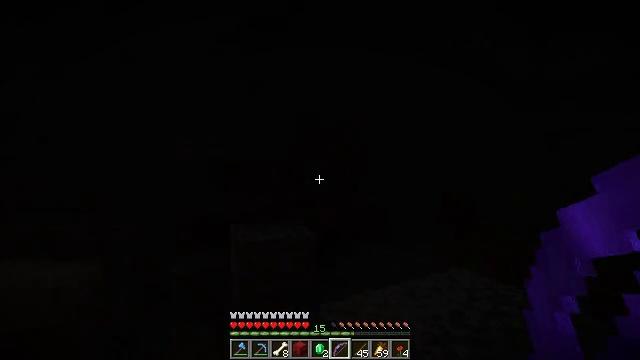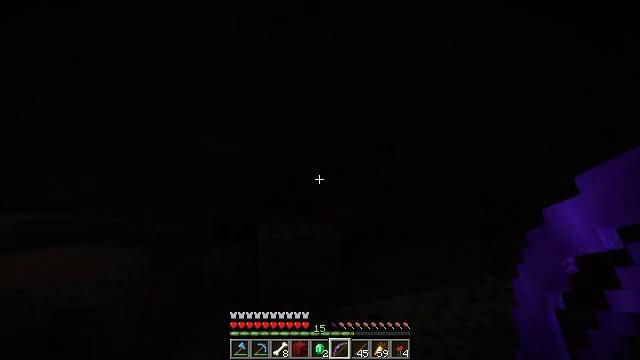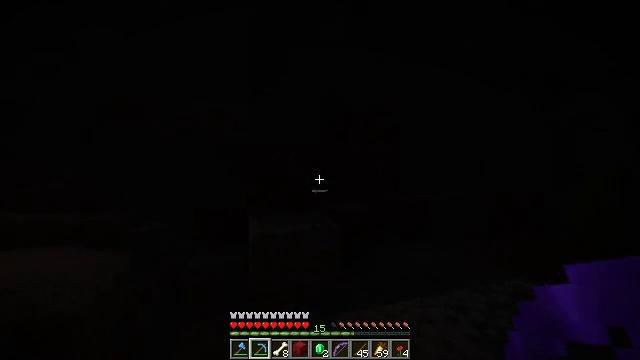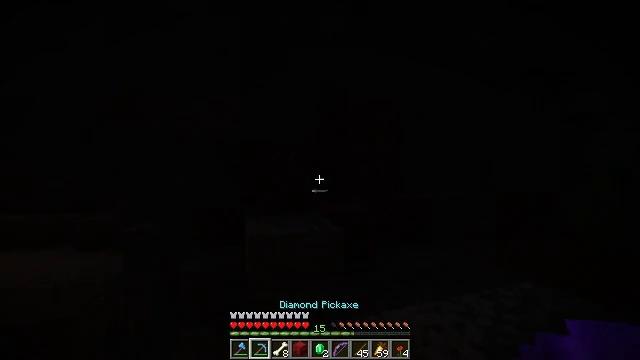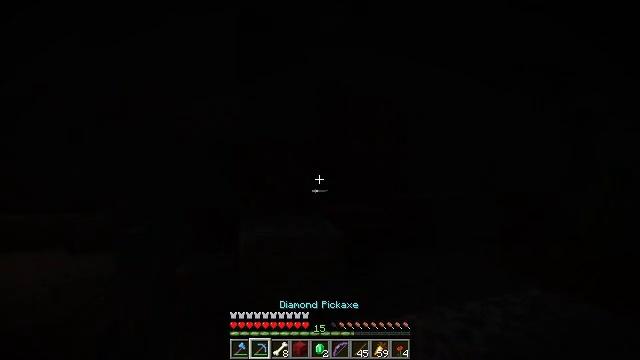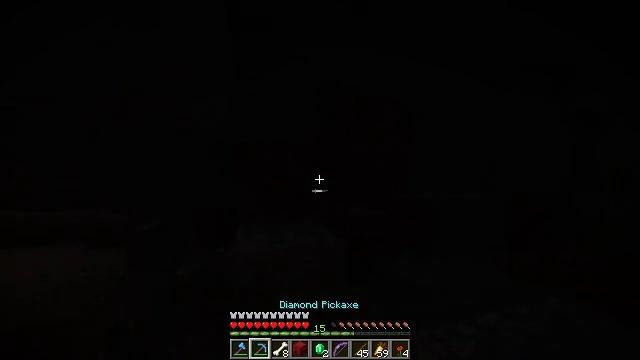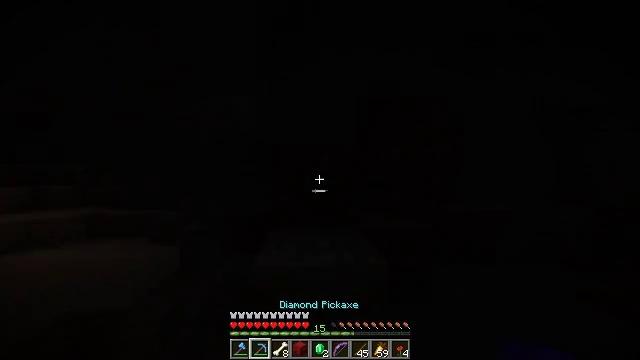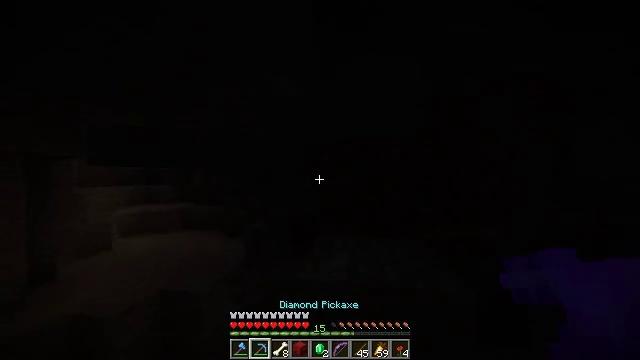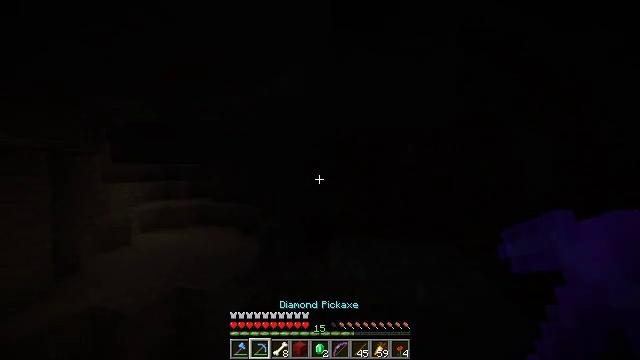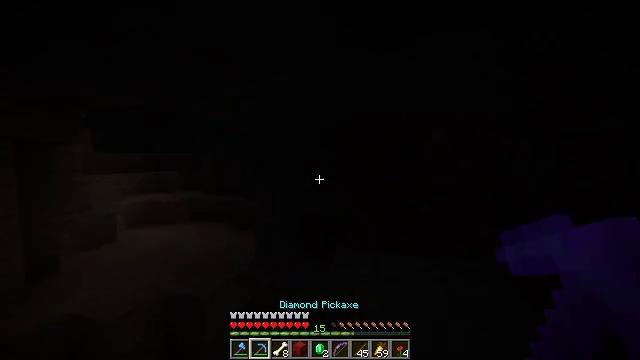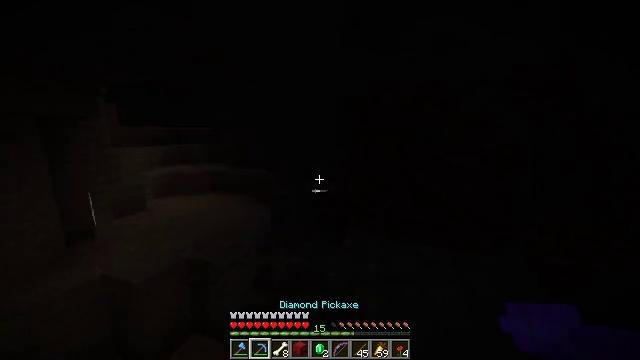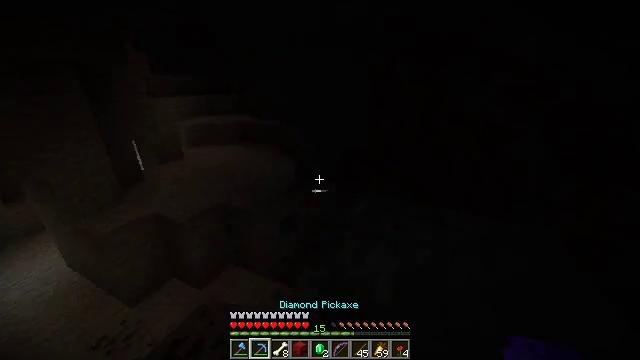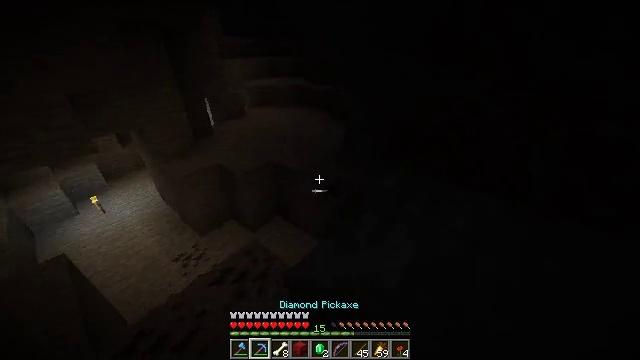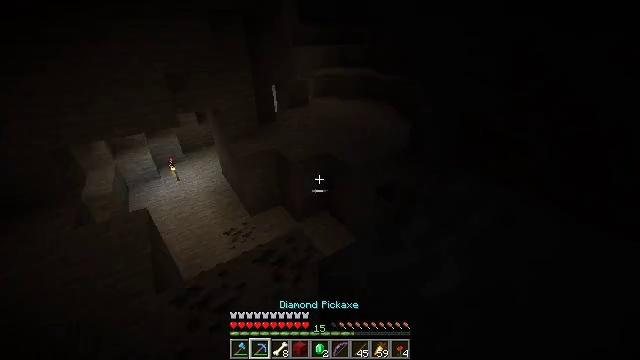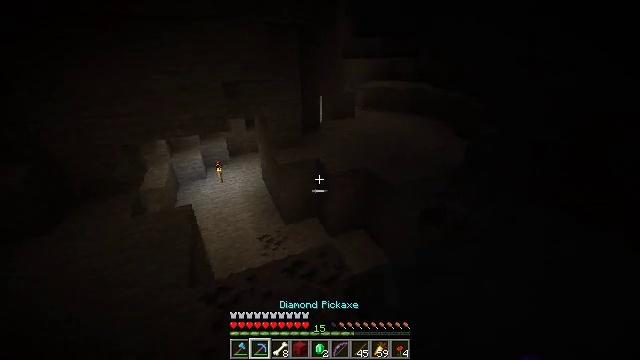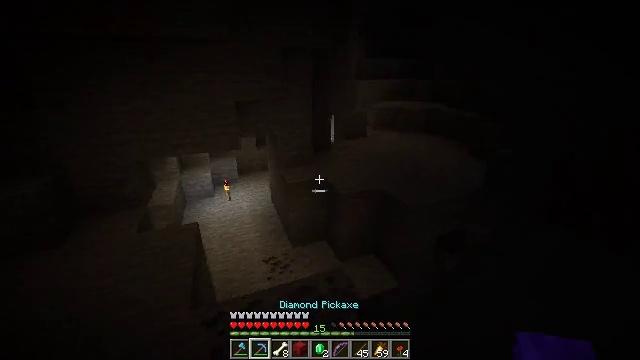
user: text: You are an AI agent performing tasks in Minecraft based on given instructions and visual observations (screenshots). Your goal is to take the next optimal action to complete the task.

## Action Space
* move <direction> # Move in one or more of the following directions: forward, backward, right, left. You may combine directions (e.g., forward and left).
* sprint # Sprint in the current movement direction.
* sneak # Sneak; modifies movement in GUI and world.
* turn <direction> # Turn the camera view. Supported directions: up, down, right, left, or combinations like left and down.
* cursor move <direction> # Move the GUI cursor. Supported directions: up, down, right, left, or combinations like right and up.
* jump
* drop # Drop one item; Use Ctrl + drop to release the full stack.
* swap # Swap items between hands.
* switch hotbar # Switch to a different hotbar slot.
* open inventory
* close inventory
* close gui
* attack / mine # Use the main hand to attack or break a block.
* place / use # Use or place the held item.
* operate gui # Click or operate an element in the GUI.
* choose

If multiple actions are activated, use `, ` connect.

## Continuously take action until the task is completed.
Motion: motion action
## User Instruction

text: Mine dirt from the ground.
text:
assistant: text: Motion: move forward, turn left
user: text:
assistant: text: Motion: move forward, switch to hotbar 2
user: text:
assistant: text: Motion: move forward, switch to hotbar 2
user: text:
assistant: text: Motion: move forward
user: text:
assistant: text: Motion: move forward, turn left
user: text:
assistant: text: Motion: move forward, turn left and up
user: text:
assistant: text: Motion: move forward, turn left
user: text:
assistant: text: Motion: move forward, turn left
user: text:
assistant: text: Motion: move forward, turn left and down
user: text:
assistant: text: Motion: move forward and move right, turn left and down
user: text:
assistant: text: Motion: move forward and move right, turn left and down
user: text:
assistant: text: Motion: move forward and move right, turn left and down
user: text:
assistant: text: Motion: turn left
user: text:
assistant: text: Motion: turn left and up
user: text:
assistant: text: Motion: turn left and up
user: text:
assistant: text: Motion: move forward, turn up
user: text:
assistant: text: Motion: move forward, turn up
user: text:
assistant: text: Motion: move forward, sprint
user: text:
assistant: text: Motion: move forward, sprint
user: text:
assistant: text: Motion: move forward, sprint, turn left
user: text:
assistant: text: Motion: move forward, sprint, turn left and up
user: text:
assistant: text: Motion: move forward, sprint, turn left and up
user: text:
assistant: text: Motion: move forward, sprint, turn up
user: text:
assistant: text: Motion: move forward, sprint
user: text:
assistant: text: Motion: move forward, sprint
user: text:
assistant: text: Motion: move forward and move left, sprint
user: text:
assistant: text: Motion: move forward and move left, sprint, turn left
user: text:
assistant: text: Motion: move forward and move left, sprint, turn left and up
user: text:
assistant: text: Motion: move forward and move left, sprint, turn left and up
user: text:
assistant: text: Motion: move forward and move left, sprint, turn up